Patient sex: F
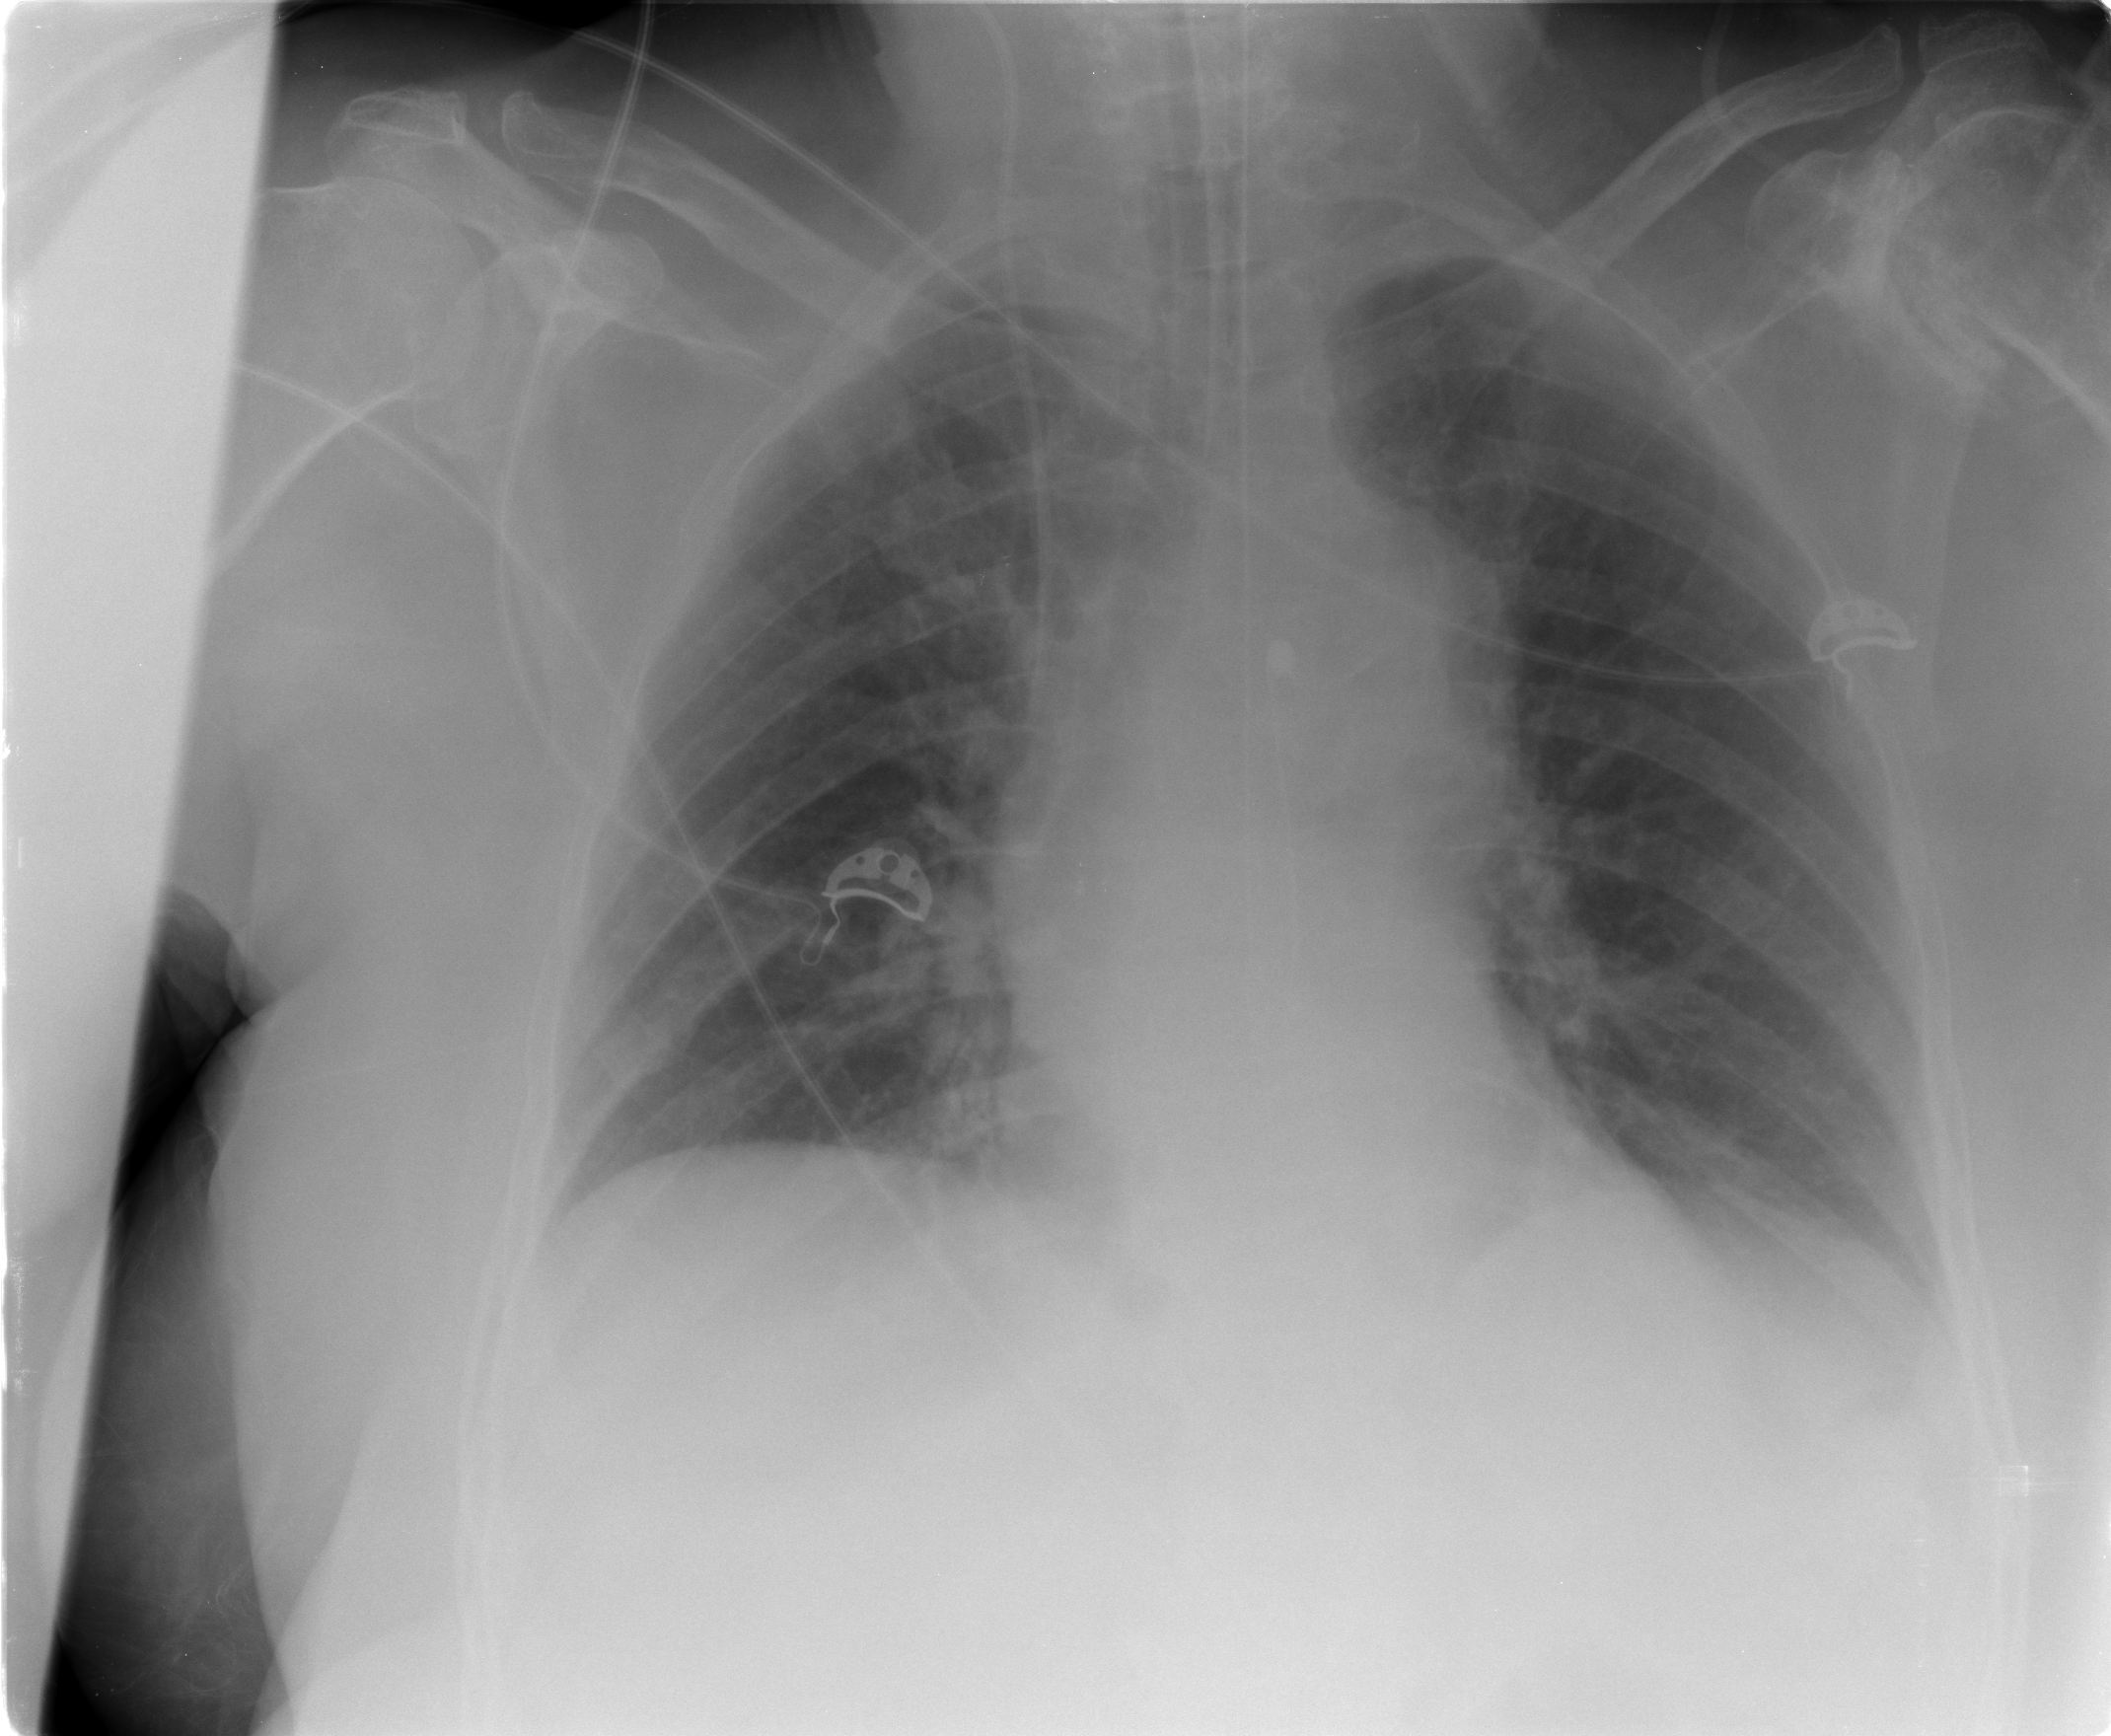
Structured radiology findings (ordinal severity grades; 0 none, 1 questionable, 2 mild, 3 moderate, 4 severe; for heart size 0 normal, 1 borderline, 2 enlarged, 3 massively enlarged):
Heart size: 0
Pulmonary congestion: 2
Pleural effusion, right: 0
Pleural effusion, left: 2
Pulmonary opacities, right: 0
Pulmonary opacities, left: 0
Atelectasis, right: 0
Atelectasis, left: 0